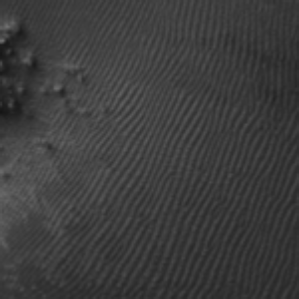
Label: frost